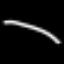
Label: line